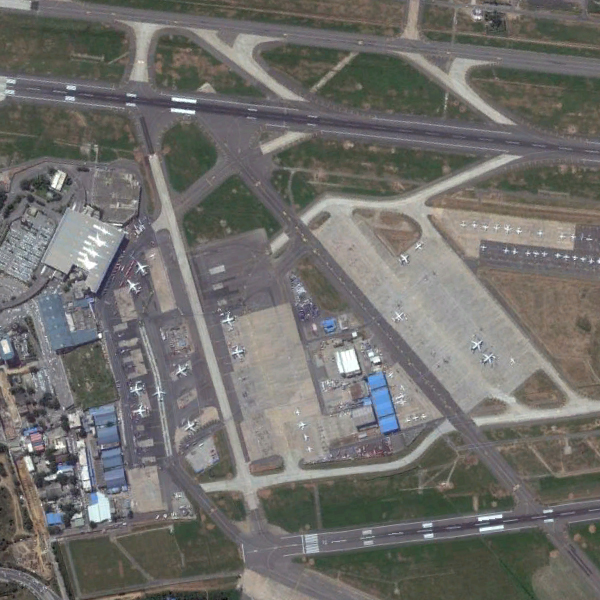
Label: Airport